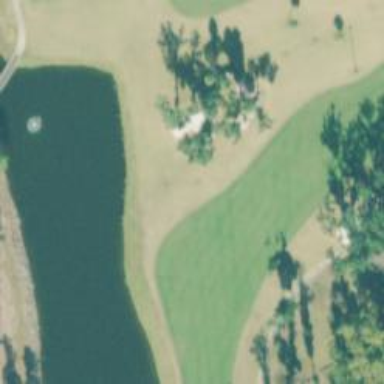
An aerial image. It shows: View of golf hole.